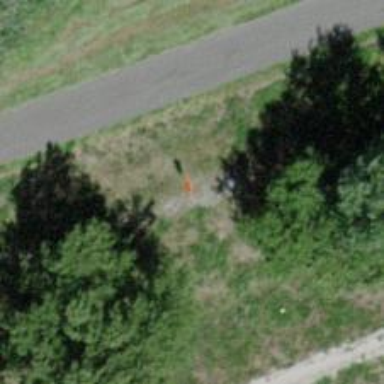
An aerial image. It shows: View of pole with roofed pipeline marker.